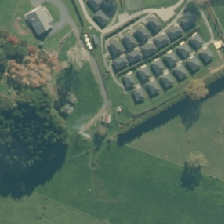
Land cover: urban_build_up